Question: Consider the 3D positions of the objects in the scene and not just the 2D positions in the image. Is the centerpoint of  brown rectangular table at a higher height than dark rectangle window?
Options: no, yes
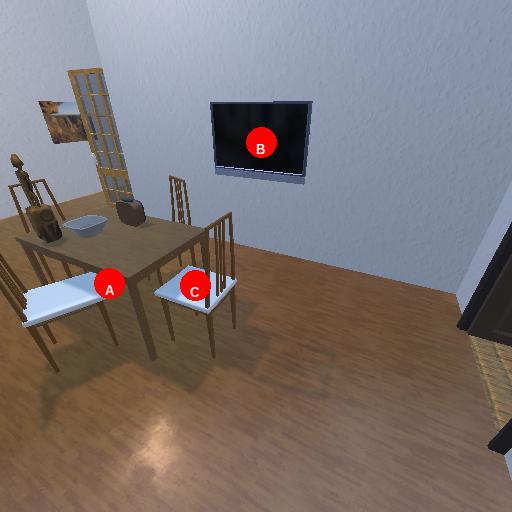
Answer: no